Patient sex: F
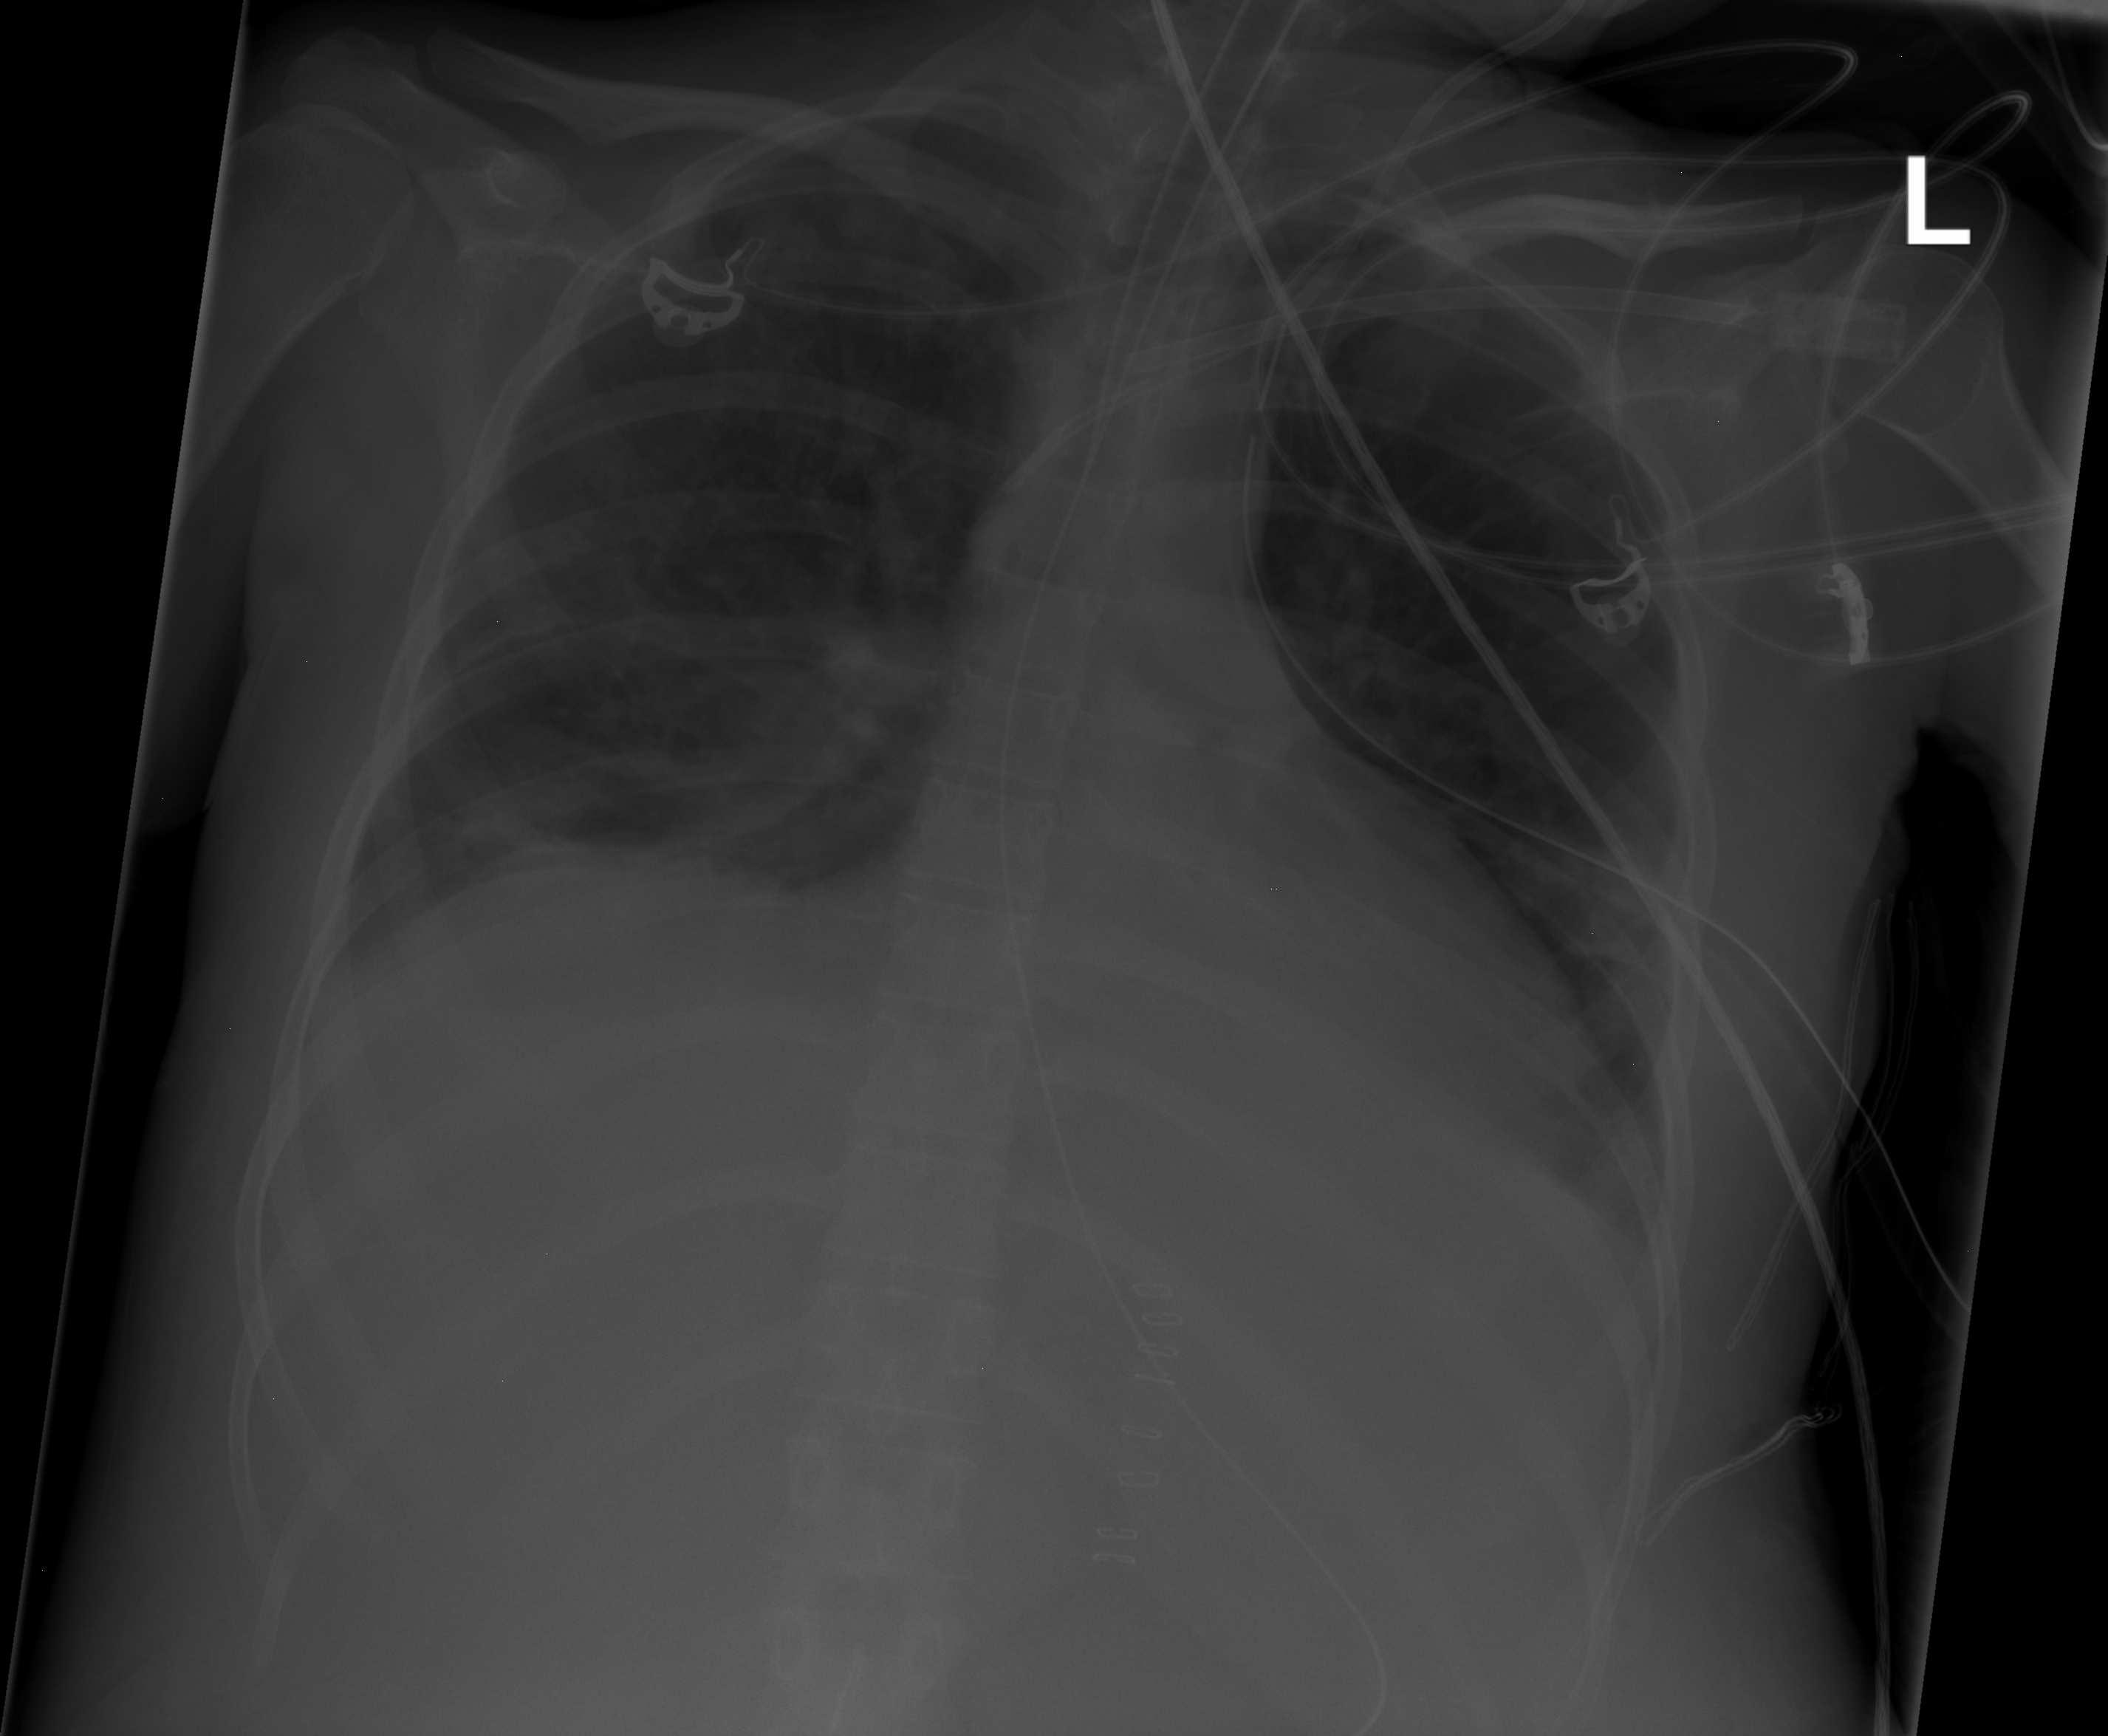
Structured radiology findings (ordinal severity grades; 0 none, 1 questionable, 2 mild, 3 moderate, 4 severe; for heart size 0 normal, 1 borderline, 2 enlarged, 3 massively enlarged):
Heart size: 0
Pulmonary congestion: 1
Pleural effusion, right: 2
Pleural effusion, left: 0
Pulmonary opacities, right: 0
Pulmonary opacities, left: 0
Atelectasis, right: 2
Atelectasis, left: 1